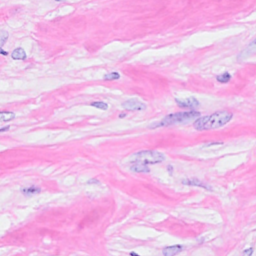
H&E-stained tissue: Breast